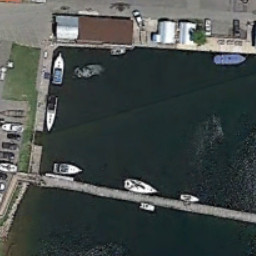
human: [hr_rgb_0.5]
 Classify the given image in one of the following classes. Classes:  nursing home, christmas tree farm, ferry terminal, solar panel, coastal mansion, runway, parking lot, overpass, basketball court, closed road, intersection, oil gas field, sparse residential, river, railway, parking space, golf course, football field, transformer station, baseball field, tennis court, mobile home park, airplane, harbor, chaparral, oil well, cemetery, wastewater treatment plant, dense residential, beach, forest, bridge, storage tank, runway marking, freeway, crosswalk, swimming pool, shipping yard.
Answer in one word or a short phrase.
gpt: ferry terminal